Question: This is a digital circuit problem. Given known input values for the circuit, determine the output value.
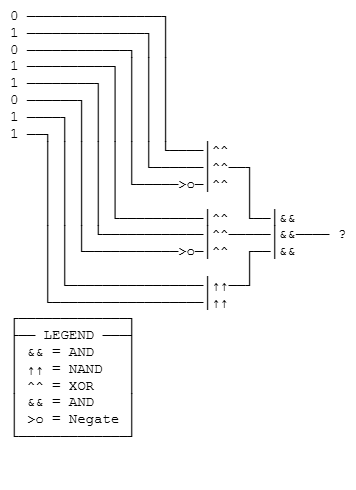
Answer: 0